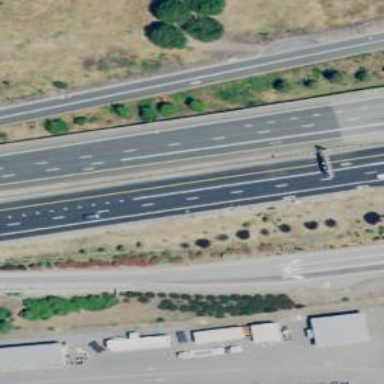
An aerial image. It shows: View of motorway.